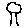
Label: tree